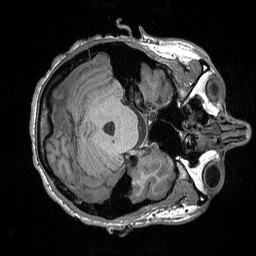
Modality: T1w
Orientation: axial
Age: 25
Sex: male
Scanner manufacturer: siemens
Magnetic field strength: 3 T
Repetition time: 1.9 s
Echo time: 0.00227 s